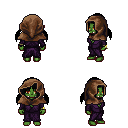
a pixel art fantasy rpg character, female body template, orc, green skin, purple robe, red pants, black twin-tailed hairstyle, cloth hood, bracelets, four views (front, back, left, right), 2x2 character sprite sheet, small pixel art, hard edges, no anti-aliasing